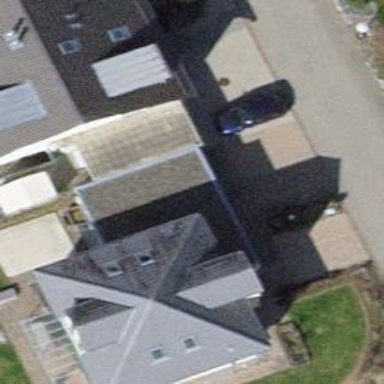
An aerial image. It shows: Detached building with pyramidal roof shape.